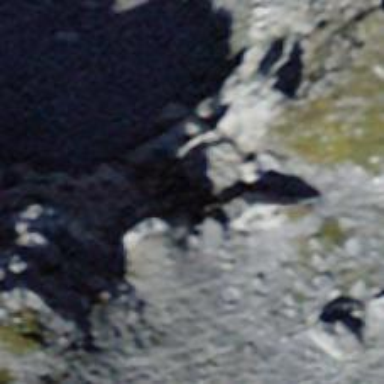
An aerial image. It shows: Cliff in nature.